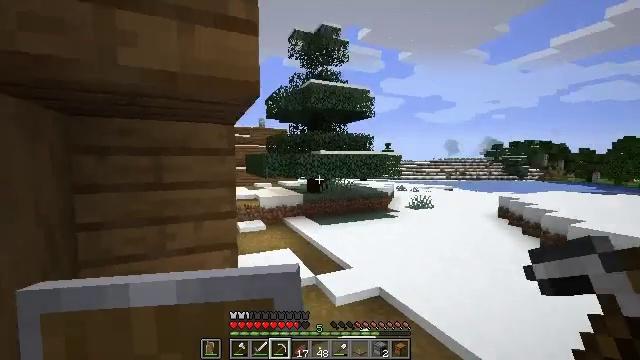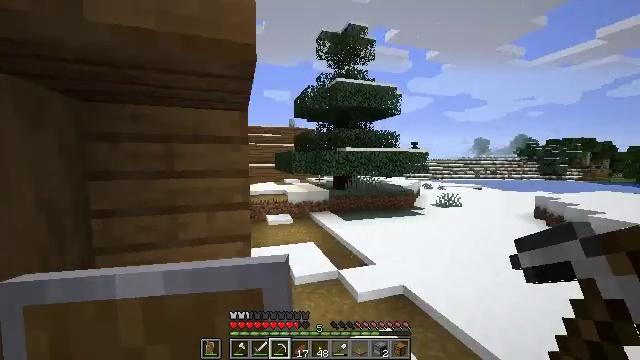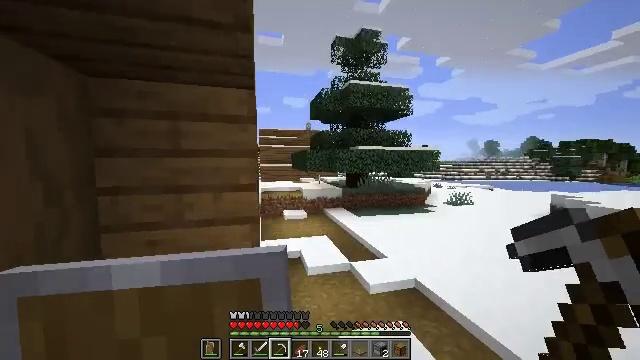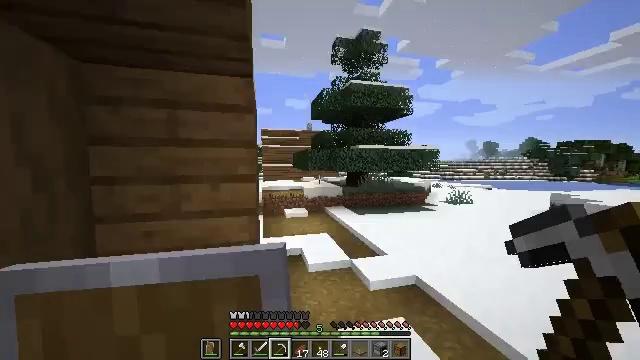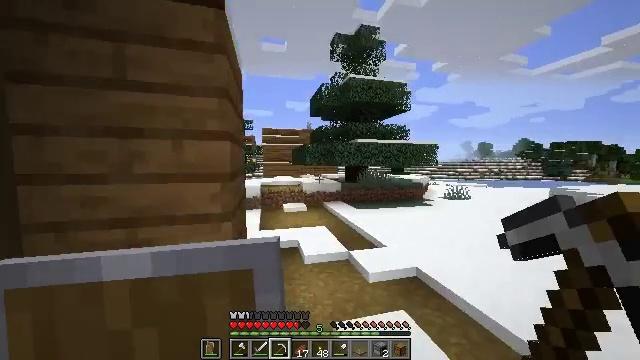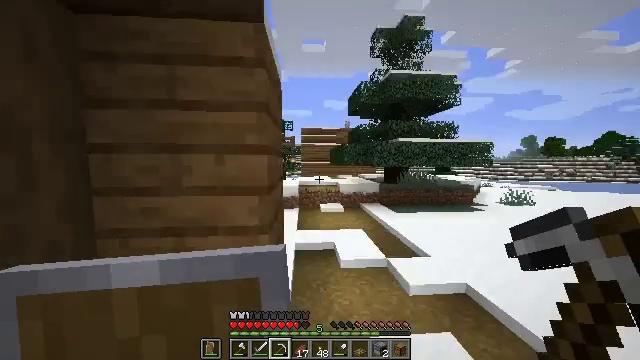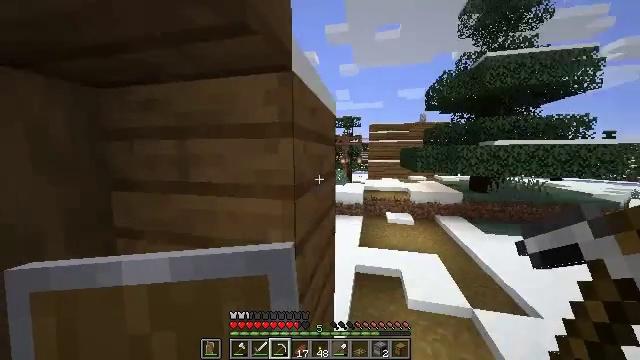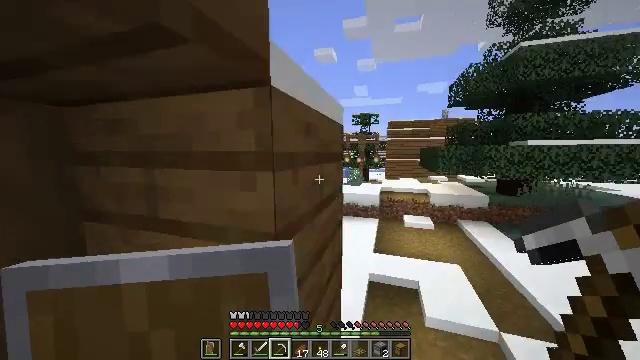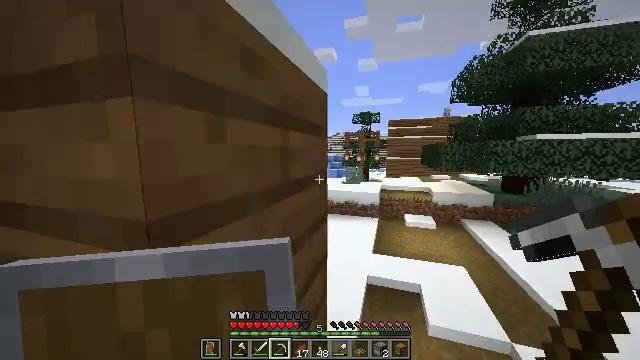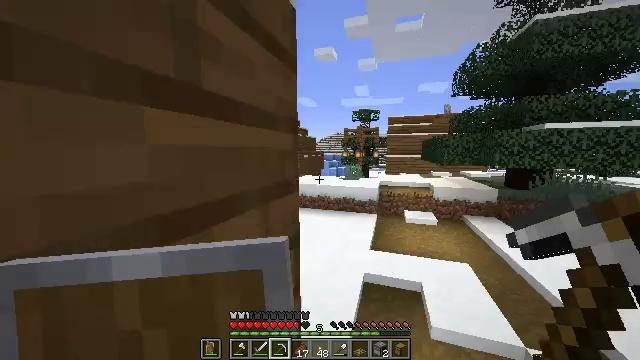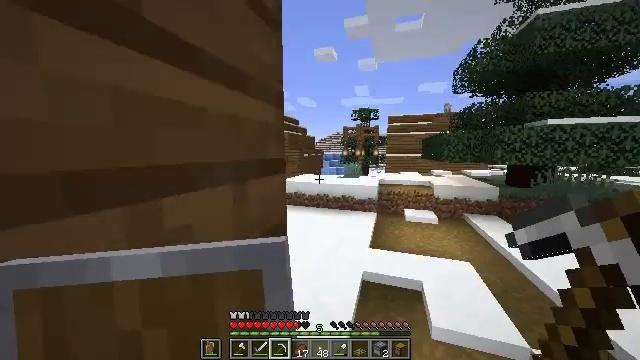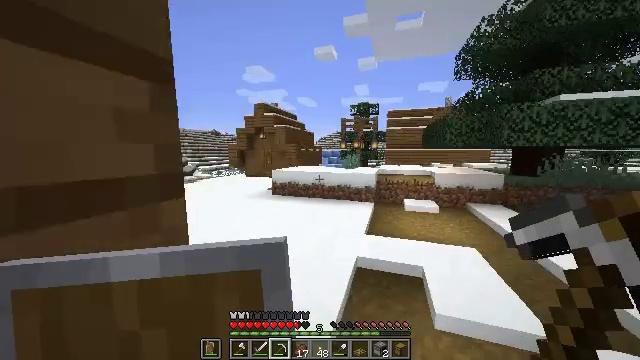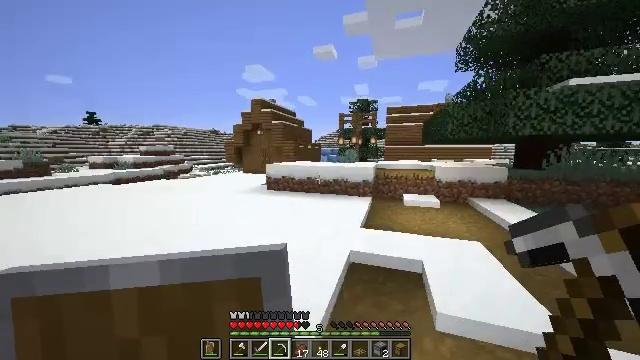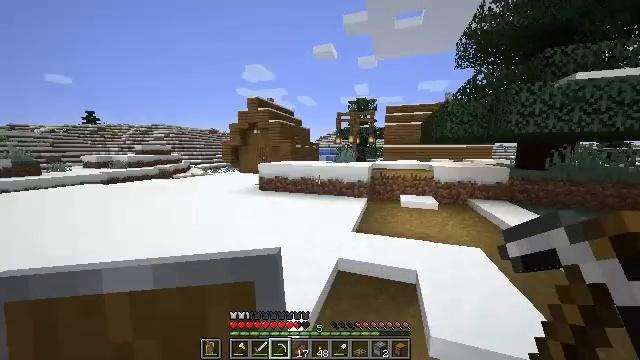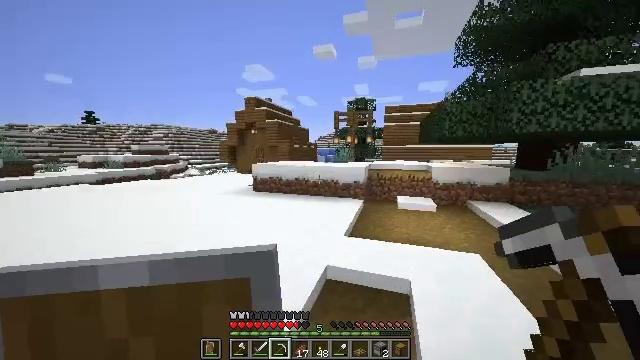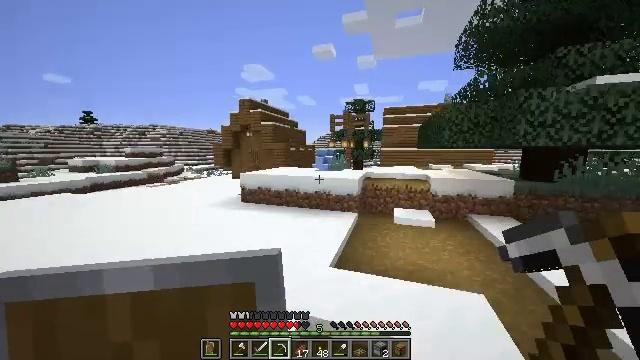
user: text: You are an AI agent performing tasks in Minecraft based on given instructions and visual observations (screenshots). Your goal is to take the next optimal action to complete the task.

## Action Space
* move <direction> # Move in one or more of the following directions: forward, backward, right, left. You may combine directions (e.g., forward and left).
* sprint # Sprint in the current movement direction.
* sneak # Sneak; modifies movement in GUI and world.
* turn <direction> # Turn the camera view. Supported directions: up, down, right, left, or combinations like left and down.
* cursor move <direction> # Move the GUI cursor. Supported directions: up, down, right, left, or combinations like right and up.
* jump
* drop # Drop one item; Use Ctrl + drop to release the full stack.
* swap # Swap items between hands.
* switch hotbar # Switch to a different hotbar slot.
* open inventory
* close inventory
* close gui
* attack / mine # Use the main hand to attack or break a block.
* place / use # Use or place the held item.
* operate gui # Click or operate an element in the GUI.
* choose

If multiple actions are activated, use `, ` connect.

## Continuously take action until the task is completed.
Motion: motion action
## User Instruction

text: Retrieve the lantern for relighting.
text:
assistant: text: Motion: move forward, sprint, turn left
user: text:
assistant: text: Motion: move forward, sprint, turn left
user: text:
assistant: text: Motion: move forward, sprint
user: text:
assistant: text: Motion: move forward
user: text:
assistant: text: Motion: move forward, turn left, jump
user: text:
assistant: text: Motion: move forward, turn left and down, jump
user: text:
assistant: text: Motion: move forward, turn left, jump
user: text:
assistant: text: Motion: move forward, jump
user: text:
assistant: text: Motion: move forward and move right, jump
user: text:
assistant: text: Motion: move forward and move right, jump
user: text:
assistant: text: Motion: move forward and move right, jump
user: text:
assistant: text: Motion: move forward and move right, jump
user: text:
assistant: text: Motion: move forward and move right, jump
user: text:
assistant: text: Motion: move forward and move right, jump
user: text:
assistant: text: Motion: move forward and move right, jump
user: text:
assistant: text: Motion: move forward and move right, sprint, jump
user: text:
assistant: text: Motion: move forward, sprint, jump
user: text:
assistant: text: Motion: move forward, sprint, jump
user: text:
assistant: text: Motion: move forward, sprint, jump
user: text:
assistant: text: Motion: move forward, jump
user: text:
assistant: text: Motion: move forward, jump
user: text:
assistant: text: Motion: move forward, jump
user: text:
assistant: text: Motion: move forward, turn right, jump
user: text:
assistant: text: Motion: move forward, turn right, jump
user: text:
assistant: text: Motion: move forward
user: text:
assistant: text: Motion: move forward
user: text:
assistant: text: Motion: move forward, jump
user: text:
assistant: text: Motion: move forward, jump
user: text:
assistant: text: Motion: move forward, jump
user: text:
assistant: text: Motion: move forward, jump